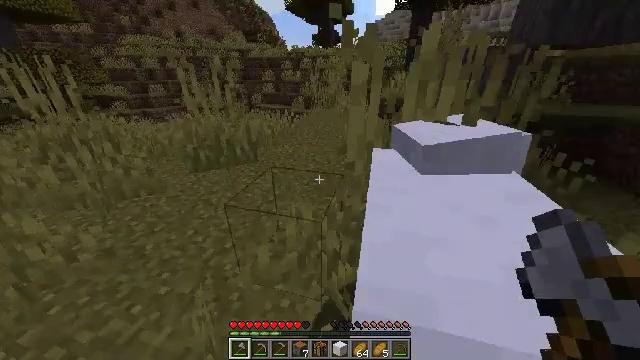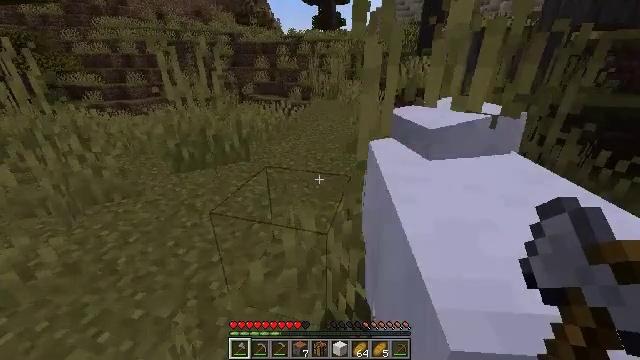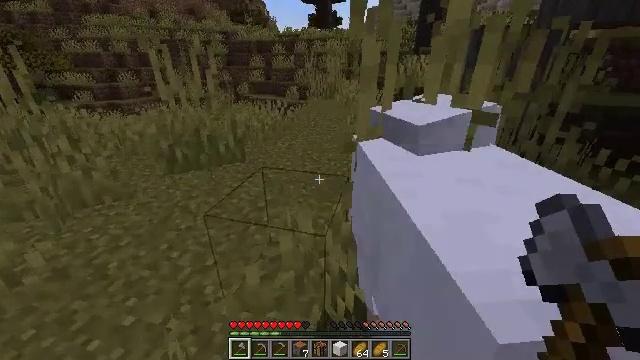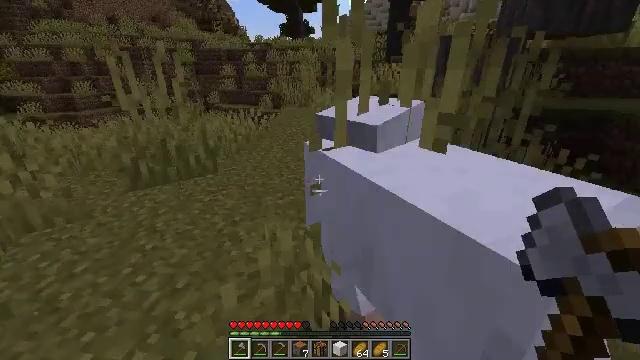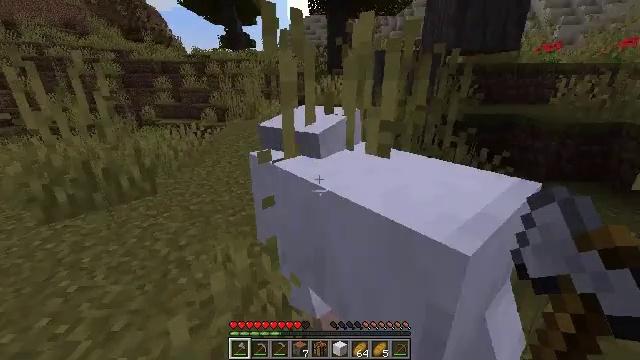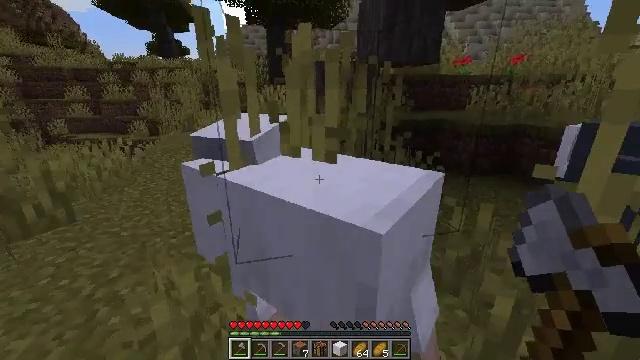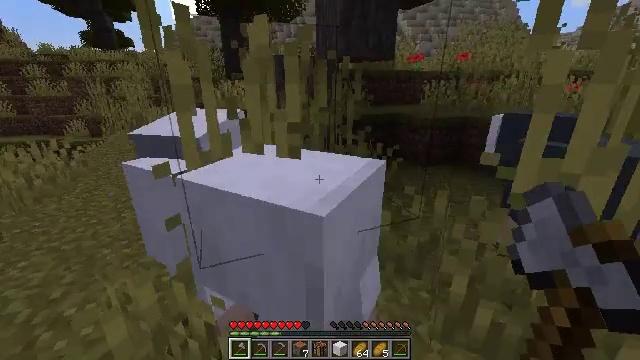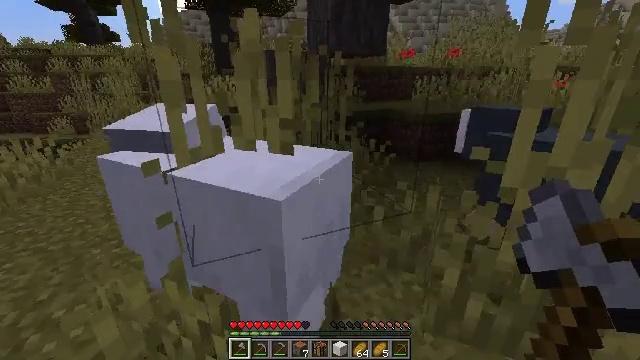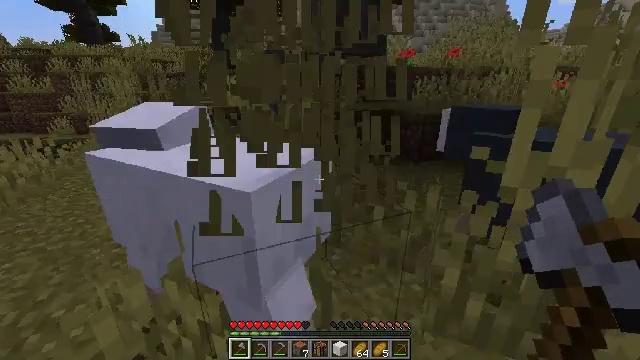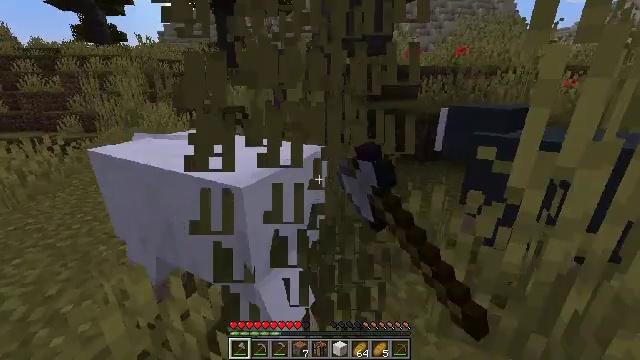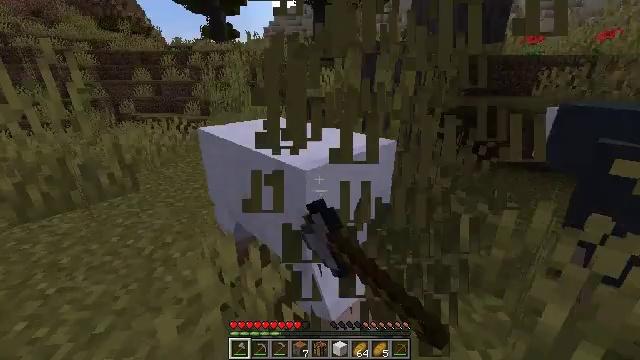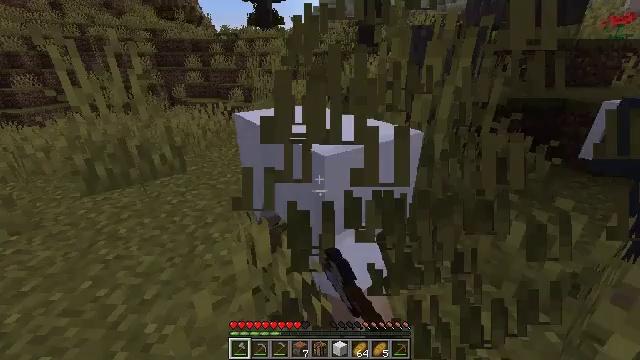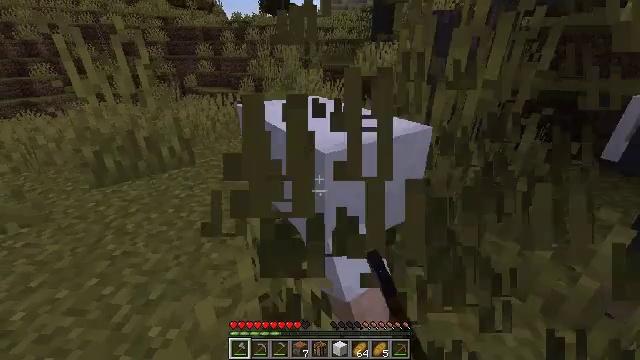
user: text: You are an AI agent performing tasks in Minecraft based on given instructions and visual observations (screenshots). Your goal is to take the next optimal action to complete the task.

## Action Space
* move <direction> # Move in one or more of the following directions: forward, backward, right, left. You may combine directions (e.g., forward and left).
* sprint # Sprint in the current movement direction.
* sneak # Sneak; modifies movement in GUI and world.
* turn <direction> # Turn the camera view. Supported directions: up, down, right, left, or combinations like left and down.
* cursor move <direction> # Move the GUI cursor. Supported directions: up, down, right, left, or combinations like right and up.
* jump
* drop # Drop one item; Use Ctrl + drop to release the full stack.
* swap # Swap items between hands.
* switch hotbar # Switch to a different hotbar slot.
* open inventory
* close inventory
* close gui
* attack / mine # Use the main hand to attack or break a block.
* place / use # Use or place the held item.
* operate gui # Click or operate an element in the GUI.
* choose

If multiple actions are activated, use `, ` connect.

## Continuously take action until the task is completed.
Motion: motion action
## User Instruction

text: Clear away tall grass.
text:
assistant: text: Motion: no_op
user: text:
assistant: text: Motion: no_op
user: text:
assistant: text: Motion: turn right and up
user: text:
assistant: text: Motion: turn right and up
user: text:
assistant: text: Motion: turn right and up
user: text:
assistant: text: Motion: turn right
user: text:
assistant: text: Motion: turn right
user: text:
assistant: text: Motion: attack / mine
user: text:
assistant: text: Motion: turn left, attack / mine
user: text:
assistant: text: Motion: turn left and down
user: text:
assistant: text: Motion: move forward, turn left and down
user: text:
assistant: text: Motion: move forward, sprint, turn left and down
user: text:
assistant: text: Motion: sprint